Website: lowes
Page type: customer-info-address
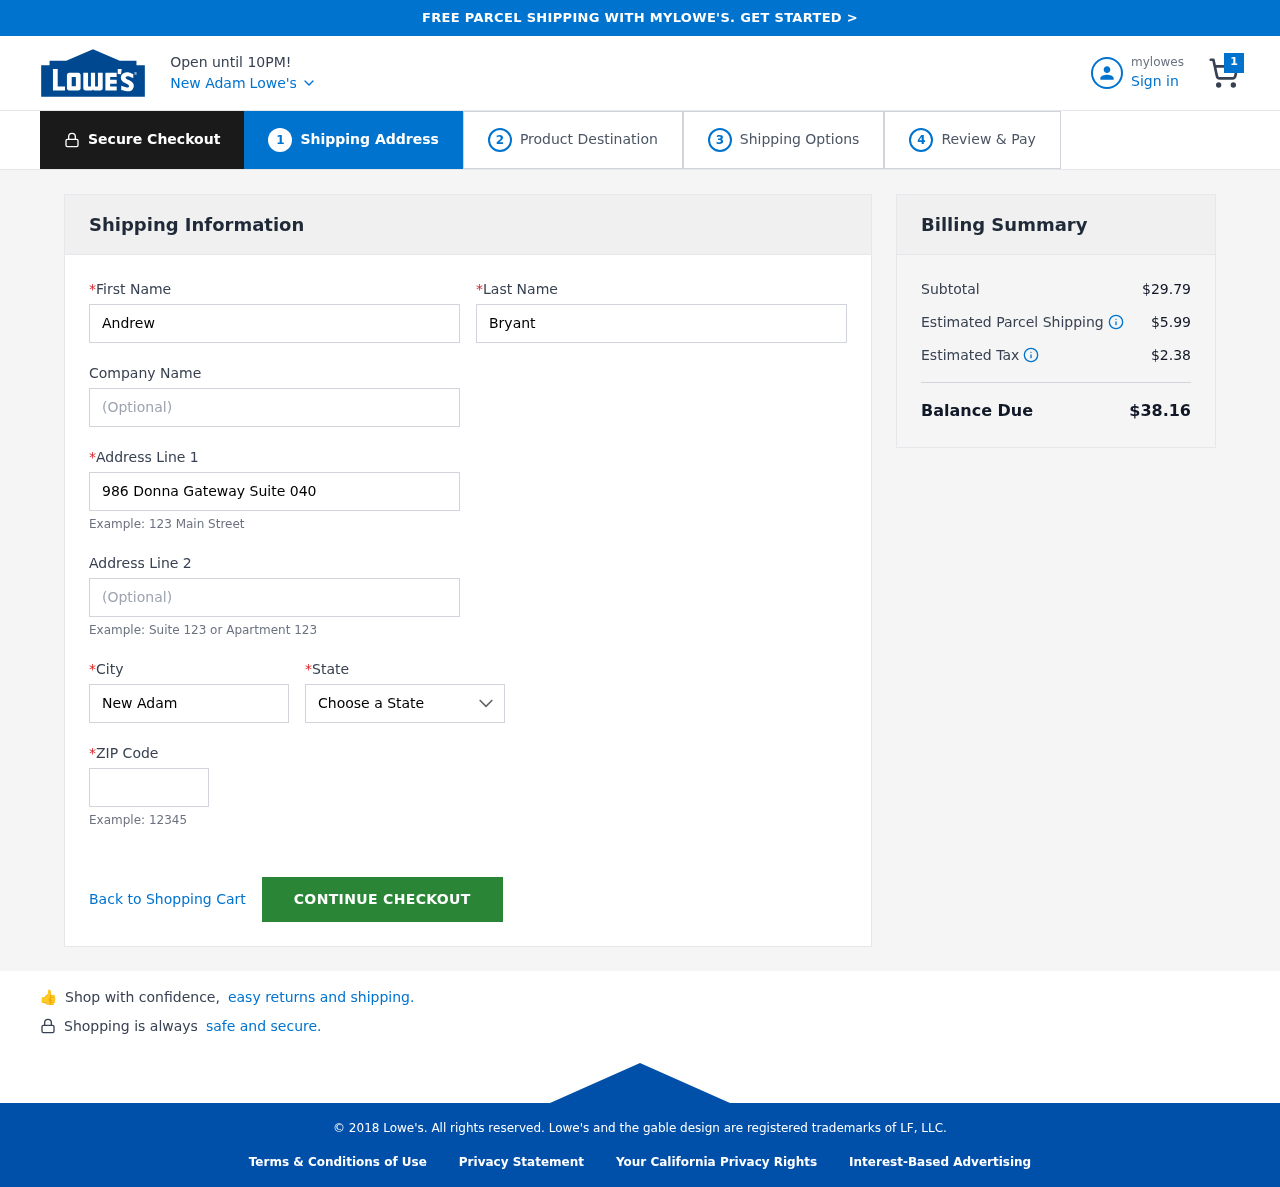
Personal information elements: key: PII_CITY
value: New Adam
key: PII_FIRSTNAME
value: Andrew
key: PII_LASTNAME
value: Bryant
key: PII_POSTCODE
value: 86661
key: PII_STATE
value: Virginia
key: PII_STREET
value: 986 Donna Gateway Suite 040
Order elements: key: ORDER_NUM_ITEMS
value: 1
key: ORDER_SUBTOTAL
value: $29.79
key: ORDER_SHIPPING_COST
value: $5.99
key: ORDER_TAX
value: $2.38
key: ORDER_TOTAL
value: $38.16